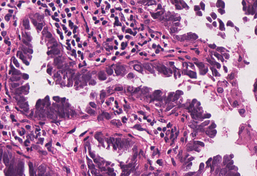
Tumor epithelial tissue: yes
Tumor-associated stroma tissue: yes
Normal tissue: no